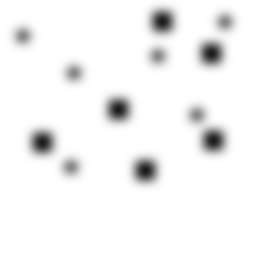
Squares: 6
Triangles: 0
Stars: 6
Total shapes: 12